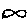
Label: fish